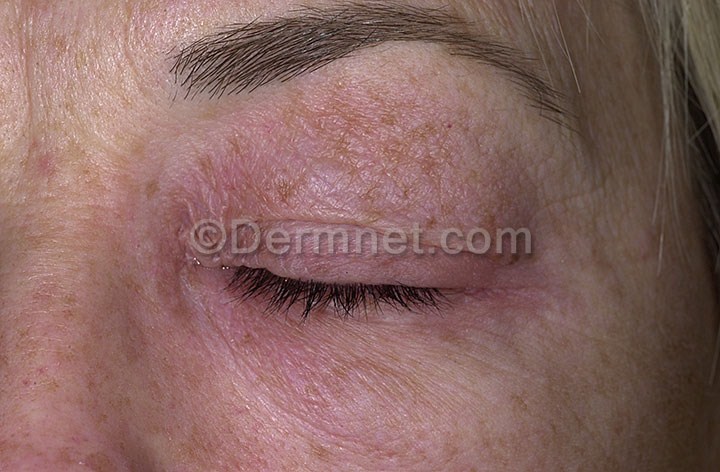
Disease: Poison Ivy Photos and other Contact Dermatitis